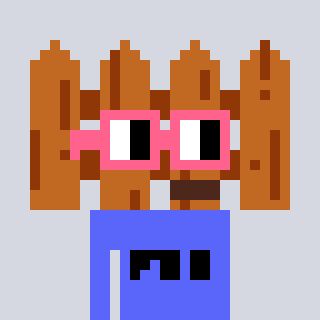
a pixel art character with square pink glasses, a fence-shaped head and a purple-colored body on a cool background